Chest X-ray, PA view. Patient: 32 years old, sex F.
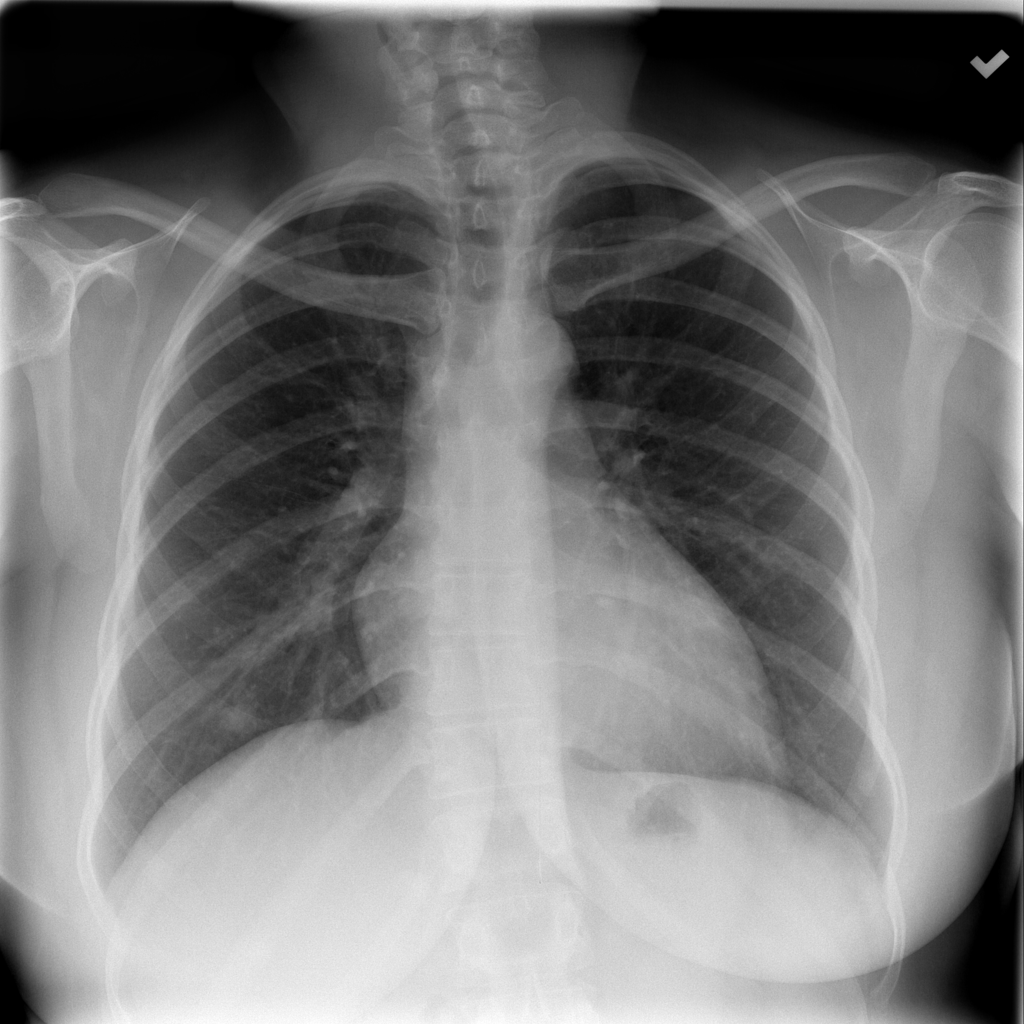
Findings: Nodule